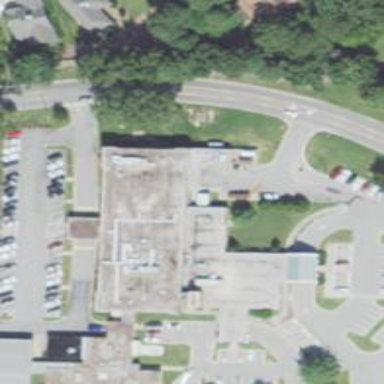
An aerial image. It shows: Hospital.